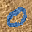
Label: 0